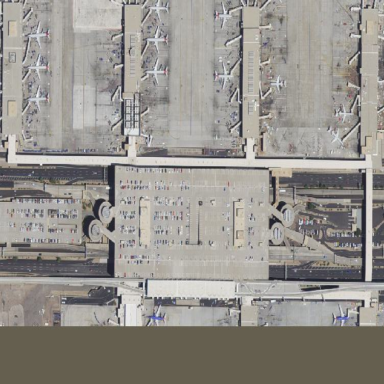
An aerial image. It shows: Airport terminal building.